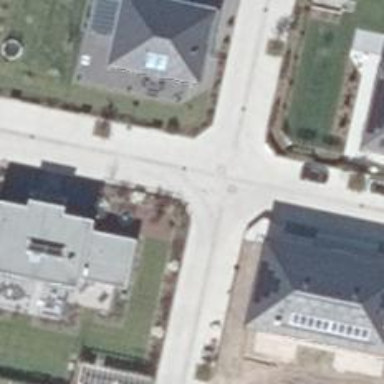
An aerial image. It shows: Residential road.